Question: I have a web application that I built using FuelPHP which is hosted on a private GitHub repo.
I recently added <URL>. Specifically, I created a 'composer.json' inside of the 'fuel/app' directory with these contents:
'''
{
"require": {
"varavan/apns-php": "dev-master",
"abhinavsingh/jaxl": "3.*@dev"
}
}
'''
I ran 'composer update' and everything works fine on my local development environment. I can push to GitHub just fine from the command line also.
However, when I 'pull' on the public server, the newly installed composer packages are not included in the pull, although their directories are created. Specifically, these directories exist, but are empty:
'''
fuel/app/vendor/abhinavsingh/jaxl/
fuel/app/vendor/varavan/apns-php/
'''
If I look at those directories on GitHub, they don't look like directories. They've got an icon that I don't recognize:

This has been resolved, see update below.
> The submodule at 'fuel/app/vendor/abhinavsingh/jaxl' was removed from
.gitmodules, but the folder still exists in the repositroy. Delete the
folder, commit the change, then try again.
# WHAT!?
I used composer to install JAXL, not Git.
If I run 'composer install' on the server, it says:
'''
Loading composer repositories with package information
Installing dependencies (including require-dev) from lock file
Nothing to install or update
Generating autoload files
'''
But the JAXL and APNS-PHP directories are still empty.
How do I get the composer packages onto my production server?
# Update
I added this to my '.gitmodules' file:
'''
[submodule "fuel/app/vendor/abhinavsingh/jaxl"]
path = fuel/app/vendor/abhinavsingh/jaxl
url = git://github.com/abhinavsingh/JAXL.git
[submodule "fuel/app/vendor/varavan/apns-php"]
path = fuel/app/vendor/varavan/apns-php
url = git://github.com/varavan/ApnsPHP.git
'''
That fixed the error that the GitHub GUI app was giving me, but I still can't figure out how to get the composer packages installed on the production server.
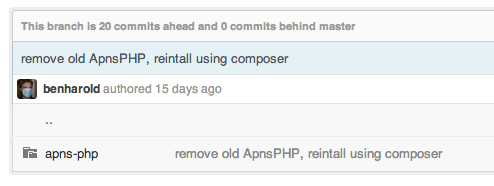
Answer: I continued to try everything I could think of to get the composer packages loaded, but I couldn't figure it out.
After adding the submodule definitions to my '.gitmodules' file, I deleted the entire project from the production server and re-cloned the whole thing from GitHub. The submodules came along for the ride.
It's not the composer way of doing things...
# Whatever. What a waste of time.